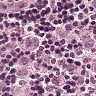
Metastatic tissue present: yes